Question: I need to display a list of connected headsets (combined microphone and earphone) in a softphone application. For testing I have the following devices:
- - -
The user should be able to select a headset from a 'ComboBox', without selecting the microphone and earphone separately.
I know where to find the information (in Windows) about the microphone and earphone, but I have not been able to get it using 'WMI' or 'MMDevice API'.
To find the information, right click on 'Sound' (Speaker icon) in the right side of the taskbar and select 'Playback devices'.

1. Open the properties window by double clicking or click on Properties.
2. Click the Properties button on the properties window.
3. Click the Details tab and find the Children property in the ComboBox.
This will give me the following information:
'''
SWD\MMDEVAPI\{0.0.0.<PHONE>}.{f2e09e37-8389-46c4-8b2b-53e08b874399}
SWD\MMDEVAPI\{0.0.1.<PHONE>}.{3402ee6e-d862-47ca-8ab8-bb8254216032}
'''
The first line matches my 'Headset Earphone (Jabra PRO 9470)' and the second 'Headset Microphone (Jabra PRO 9470)'.
To get the same information in C#, I'm loop through the <URL>.
'''
foreach (var device in new ManagementObjectSearcher("SELECT * FROM Win32_USBControllerDevice").Get())
{
foreach (var property in device.Properties)
{
// Gets the value of the property on the device.
var value = property.Value == null ? string.Empty : property.Value.ToString();
if (value.IndexOf("mmdevapi", StringComparison.OrdinalIgnoreCase) > -1)
{
// Output connected USB microphones and earphones.
Console.WriteLine(property.Value);
}
}
}
'''
For reference, the above code will output:
'''
\PC9018
oot\cimv2:Win32_PnPEntity.DeviceID="SWD\MMDEVAPI\{0.0.0.<PHONE>}.{F2E09E37-8389-46C4-8B2B-53E08B874399}"
\PC9018
oot\cimv2:Win32_PnPEntity.DeviceID="SWD\MMDEVAPI\{0.0.1.<PHONE>}.{3402EE6E-D862-47CA-8AB8-BB8254216032}"
\PC9018
oot\cimv2:Win32_PnPEntity.DeviceID="SWD\MMDEVAPI\{0.0.0.<PHONE>}.{985F2B5C-2EE2-4733-BBD6-48BFDE2D5582}"
\PC9018
oot\cimv2:Win32_PnPEntity.DeviceID="SWD\MMDEVAPI\{0.0.1.<PHONE>}.{71D824EA-DAE9-4F0D-B673-4425385E3777}"
\PC9018
oot\cimv2:Win32_PnPEntity.DeviceID="SWD\MMDEVAPI\{0.0.0.<PHONE>}.{D29C0970-D515-4F91-9924-F0063CF1A196}"
\PC9018
oot\cimv2:Win32_PnPEntity.DeviceID="SWD\MMDEVAPI\{0.0.1.<PHONE>}.{C4B331E2-C56B-4D9B-A486-2ED6C11FDB8C}"
'''
My big problem now is, how do I associate the correct headsets microphone and earphone into a 'Headset' object?
I have tried searching Google and StackOverflow for an answer or hints, but I cannot find any common ground or relationship between the microphone and earphone using 'WMI' or 'MMDevice API'.
If there is a way to create a 'Dictionary<string, List<string>>' where the 'Key' is something unique to the physical device or USB port, and the 'Value' is a list of associated 'Win32_PnPEntity.DeviceID', then I cannot find it.
In the spirit of in a few days: ""
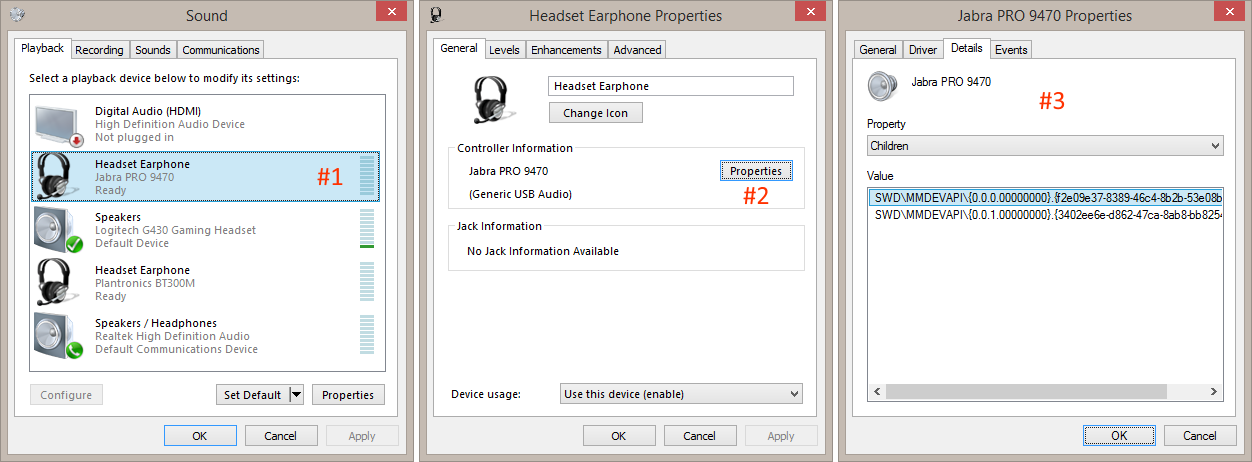
Answer: It looks like I have found the answer myself, with the help of <URL> and Windows Registry. The code in the question is still correct, but NAudio makes it a bit easier.
I found the key to my problem inside Windows Registry under:
'''
HKEY_LOCAL_MACHINE\SOFTWARE\Microsoft\Windows\CurrentVersion\MMDevices\Audio\Capture
HKEY_LOCAL_MACHINE\SOFTWARE\Microsoft\Windows\CurrentVersion\MMDevices\Audio\Render
'''
Every device has a property called '{b3f8fa53-0004-438e-9003-51a46e139bfc},2' with a value similar to this '{1}.USB\VID_047F&PID_0416&MI_00&21995D75&0&0000'.
This looks to be a unique hardware ID, and is shared by the headset microphone and earphone (the same as the 'Children' property from the question).
An interface with a single method to locate and return a list of headsets.
'''
public interface IHeadsetLocator
{
/// <summary>
/// Locate all connected audio devices based on the given state.
/// </summary>
/// <param name="deviceState"></param>
/// <returns></returns>
IReadOnlyCollection<Headset> LocateConnectedAudioDevices(DeviceState deviceState = DeviceState.Active);
}
'''
And the complete implementation. The real magic happens with the help of the 'GetHardwareToken' method.
'''
public class HeadsetLocator : IHeadsetLocator
{
/// <summary>
/// Locate all connected audio devices based on the given state.
/// </summary>
/// <param name="deviceState"></param>
/// <returns></returns>
public IReadOnlyCollection<Headset> LocateConnectedAudioDevices(DeviceState deviceState = DeviceState.Active)
{
var enumerator = new MMDeviceEnumerator();
var relatedAudioDevices = new ConcurrentDictionary<string, List<MMDevice>>();
var headsets = new List<Headset>();
// Locate all connected audio devices.
foreach (var device in enumerator.EnumerateAudioEndPoints(DataFlow.All, deviceState))
{
// Gets the DataFlow and DeviceID from the connected audio device.
var index = device.ID.LastIndexOf('.');
var dataFlow = device.ID.Substring(0, index).Contains("0.0.0") ? DataFlow.Render : DataFlow.Capture;
var deviceId = device.ID.Substring(index + 1);
// Gets the unique hardware token.
var hardwareToken = GetHardwareToken(dataFlow, deviceId);
var audioDevice = relatedAudioDevices.GetOrAdd(hardwareToken, o => new List<MMDevice>());
audioDevice.Add(device);
}
// Combines the related devices into a headset object.
foreach (var devicePair in relatedAudioDevices)
{
var capture = devicePair.Value.FirstOrDefault(o => o.ID.Contains("0.0.1"));
var render = devicePair.Value.FirstOrDefault(o => o.ID.Contains("0.0.0"));
if (capture != null && render != null)
{
headsets.Add(new Headset("Headset", render.DeviceFriendlyName, capture, render));
}
}
return new ReadOnlyCollection<Headset>(headsets);
}
/// <summary>
/// Gets the token of the USB device.
/// </summary>
/// <param name="dataFlow"></param>
/// <param name="audioDeviceId"></param>
/// <returns></returns>
public string GetHardwareToken(DataFlow dataFlow, string audioDeviceId)
{
using (var registryKey = RegistryKey.OpenBaseKey(RegistryHive.LocalMachine, RegistryView.Registry64))
{
var captureKey = registryKey.OpenSubKey(@"SOFTWARE\Microsoft\Windows\CurrentVersion\MMDevices\Audio" + dataFlow + @"" + audioDeviceId + @"\Properties");
if (captureKey != null)
{
return captureKey.GetValue("{b3f8fa53-0004-438e-9003-51a46e139bfc},2") as string;
}
}
return null;
}
}
'''
I hope this will help others in a similar situation.
.